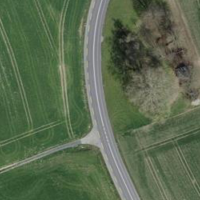
EUNIS habitat code: 52
Species observed at this site:
Milvus milvus
Columba palumbus